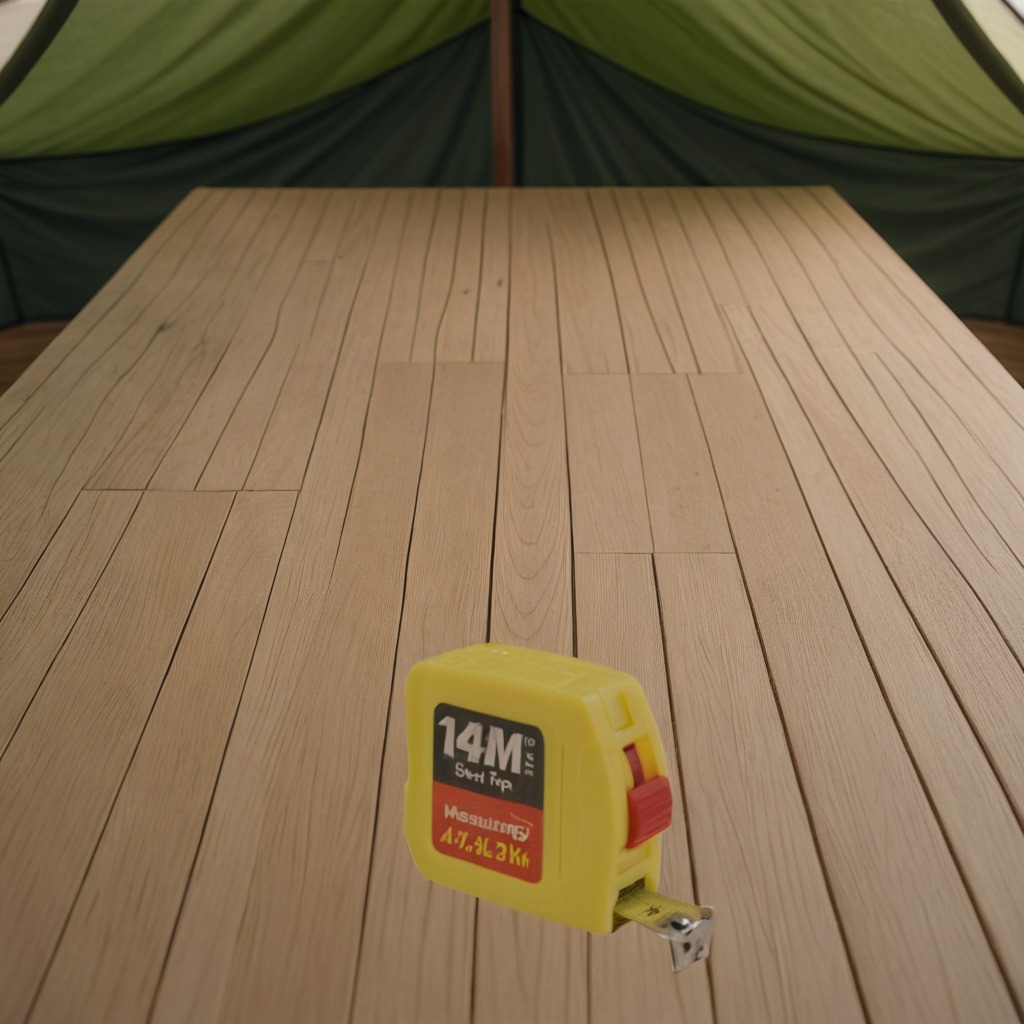
A measuring tape is lying on a wooden table inside a jungle field workshop tent.